Question: Eclipse editor shows some weird characters as background pattern. Finding it uneasy to edit code. Please suggest a way to disable it. Thanks for the help.

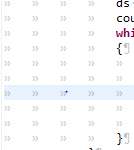
Answer: You have Eclipse set to show tabs. Under Preferences > General > Editors > Text Editors. There should be an option for 'Show whitespace characters'